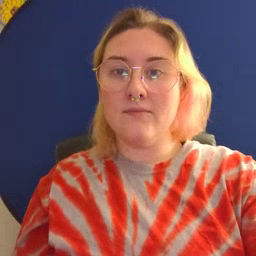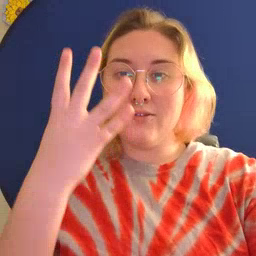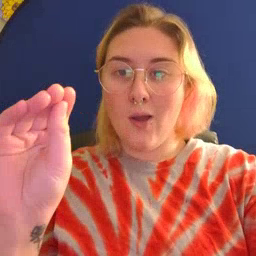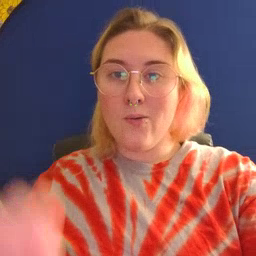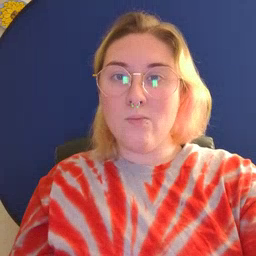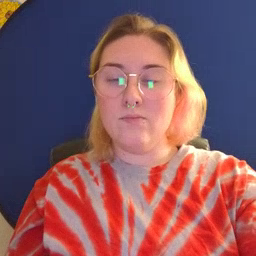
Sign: go